Question: I have been following this <URL> and found out that, it only describes to pass data in hash table to a list box using 'foreach loop'.
I want to pass the data in my hash table using a 'for loop'. Here's my code so far.
'''
private void button1_Click(object sender, EventArgs e)
{
Hashtable students = new Hashtable();
students.Add("Peter", 67);
students.Add("Brayan", 76);
students.Add("Lincoln", 56);
students.Add("Jack", 65);
students.Add("Mahone", "no score");
students.Add("Kevin", 64);
for (int i = 0; i < students.Count; i++)
{
listBox1.Items.Add(students[i]);
}
}
}
'''
}

'Count method' in 'for loop' works in 'collections'. What's the right method for 'for loop' when passing hash table data into a list box.
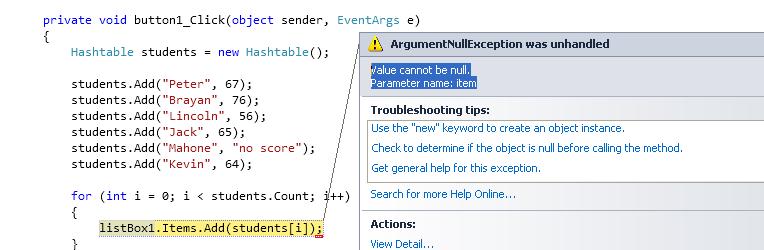
Answer: You should use a 'Dictionary' instead of a 'HashTable', you should also use a 'foreach' to make things easier, then you can do:
'''
private void button1_Click(object sender, EventArgs e)
{
Dictionary<string, int> students = new Dictionary<string, int>();
students.Add("Peter", 67);
students.Add("Brayan", 76);
students.Add("Lincoln", 56);
students.Add("Jack", 65);
students.Add("Mahone", 0);
students.Add("Kevin", 64);
foreach (var student in students)
{
listBox1.Items.Add(student.Value);
}
}
'''